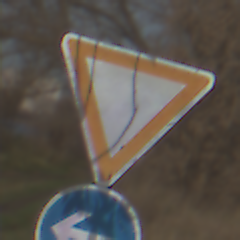
Verkehrszeichen: VorfahrtGewaehren
Zusatzzeichen unten: VorgeschriebeneFahrtrichtungHierLinks
Umgebung: Outdoor, Nature
Tageszeit: MorningAfternoon
Wetter: PartlyCloudy
Licht: Natural
Jahreszeit: NotSpecified
Kontrast: HighContrast